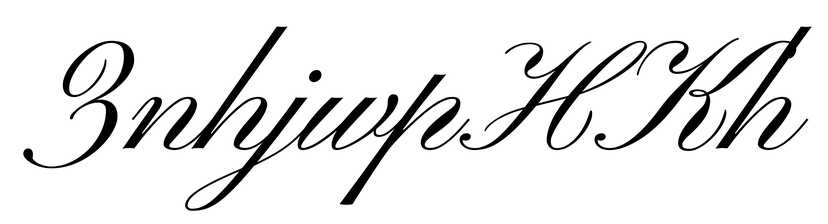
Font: PinyonScript-Regular